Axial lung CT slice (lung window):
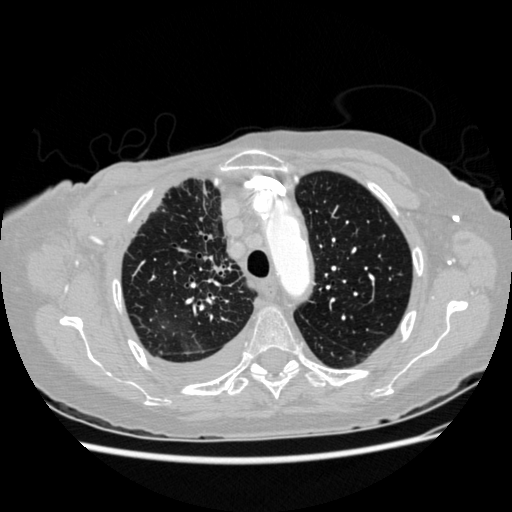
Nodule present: no